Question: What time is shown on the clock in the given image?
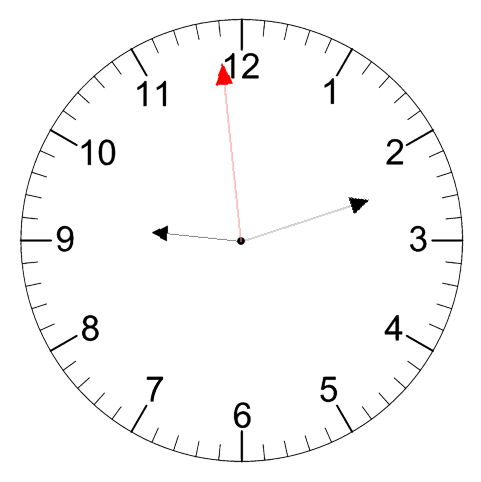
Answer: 09:11:59